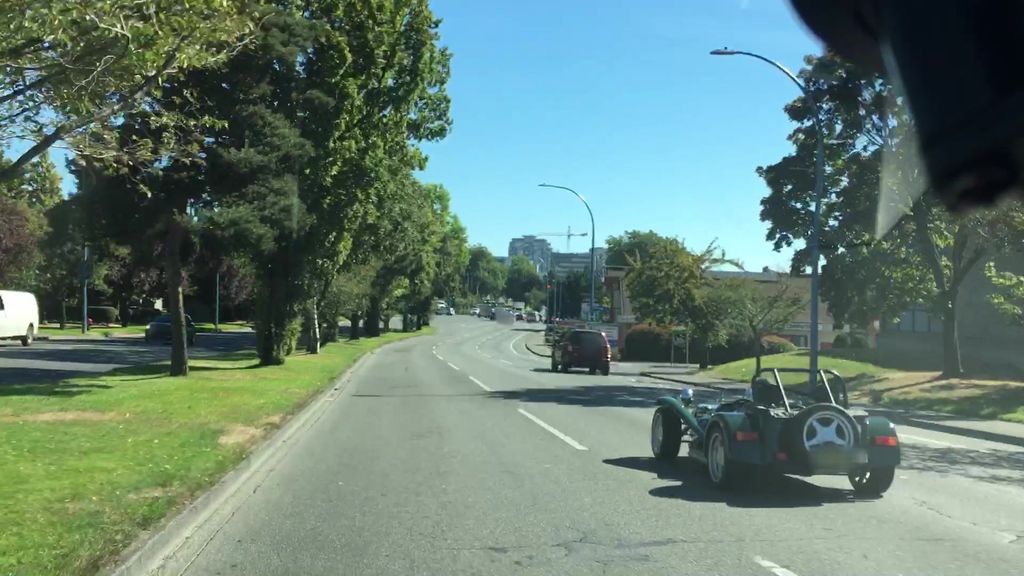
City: victoria